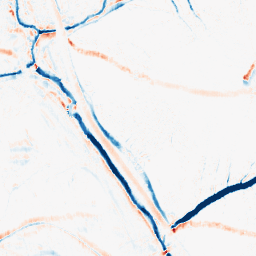
Category: morphological
Decomposition family: morphological_ellipse
Decomposition parameters: operation: average
width: 10
height: 5
Upsampling method: bilinear
Upsampling parameters: scale: 2
Upsampling scale: 2